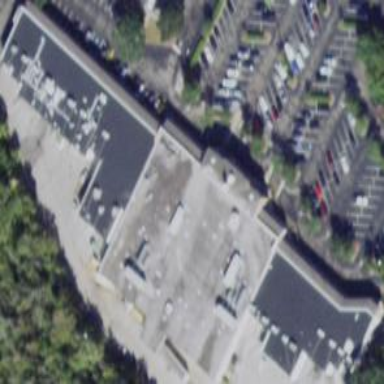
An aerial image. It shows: Mall building.